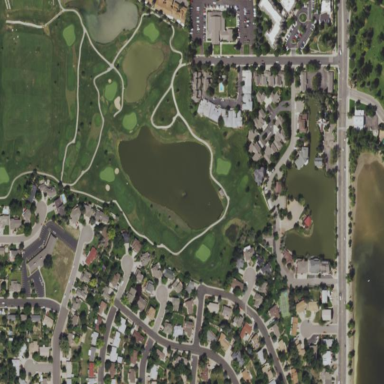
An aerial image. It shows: Golf course.